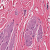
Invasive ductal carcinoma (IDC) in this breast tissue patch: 0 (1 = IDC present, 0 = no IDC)